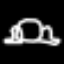
Label: frog